Field crop: maize
Growth stage: 2
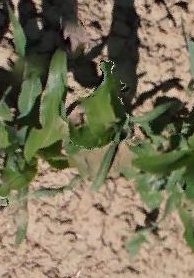
Species: maize